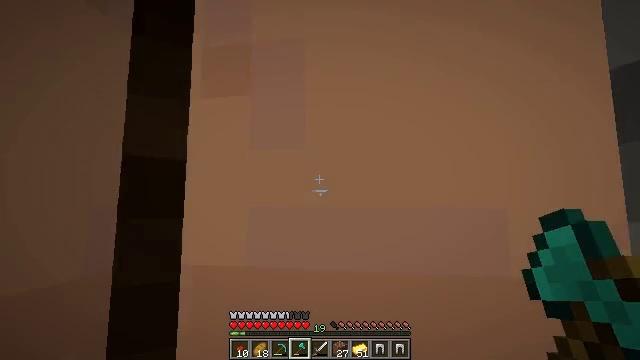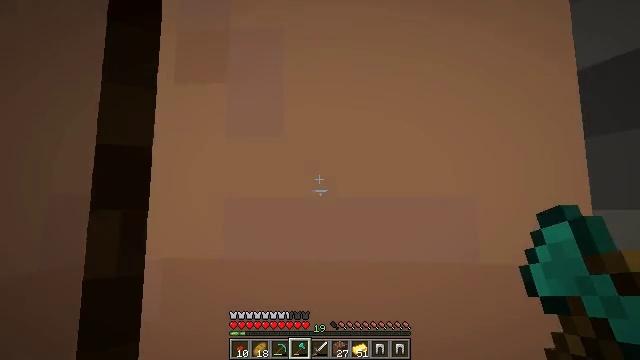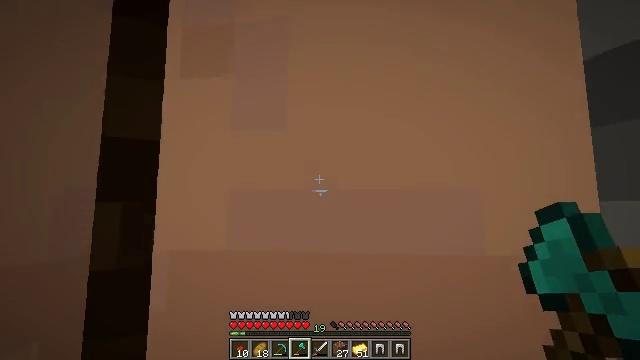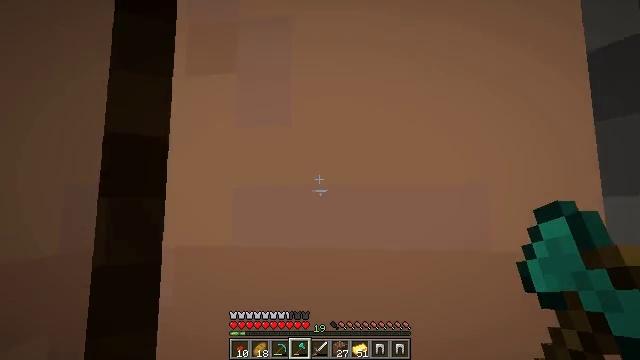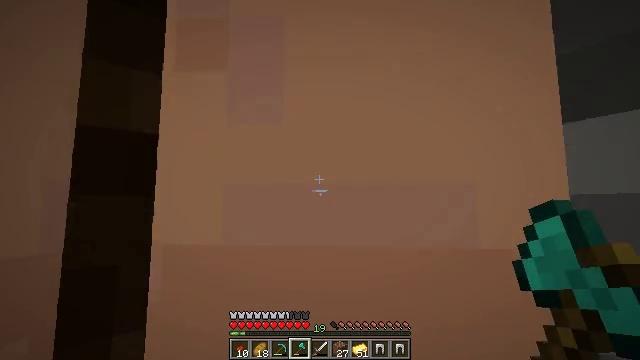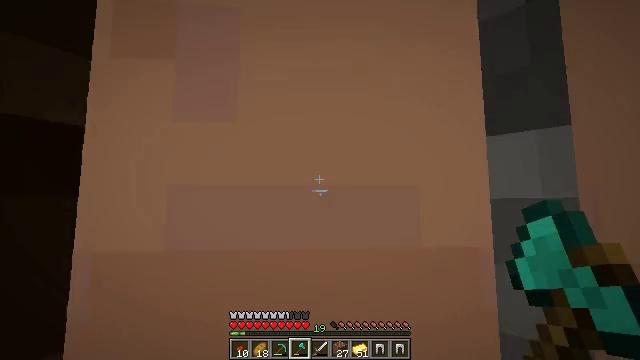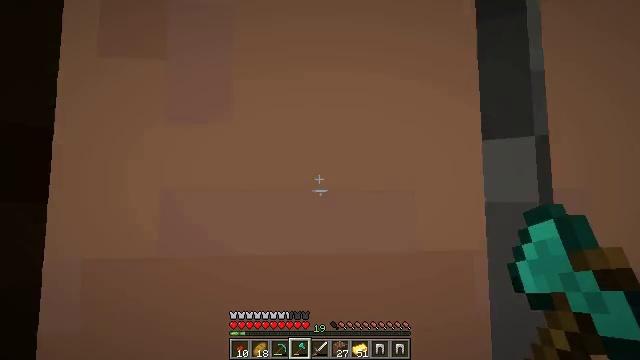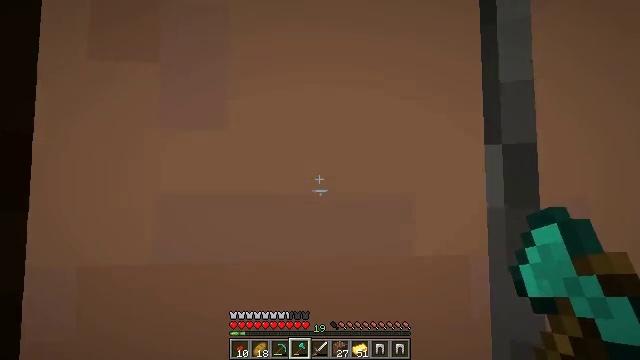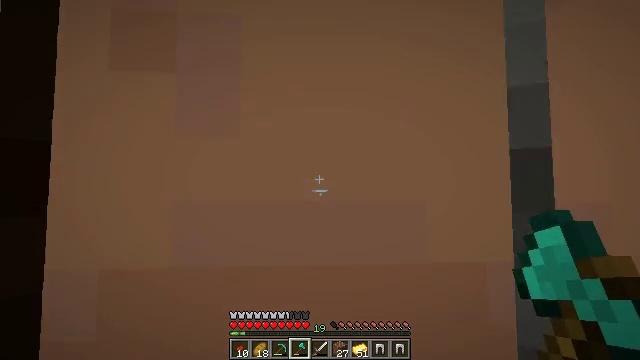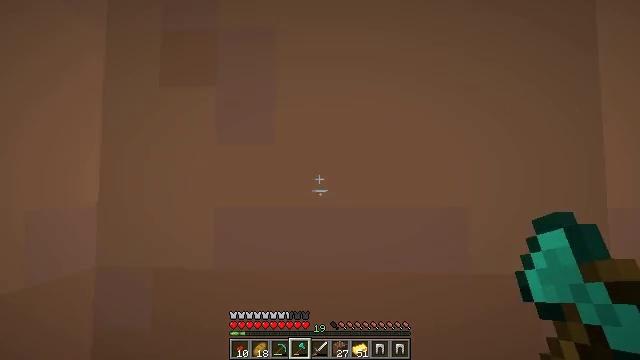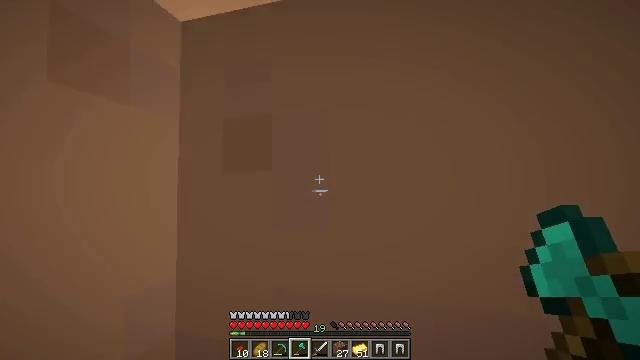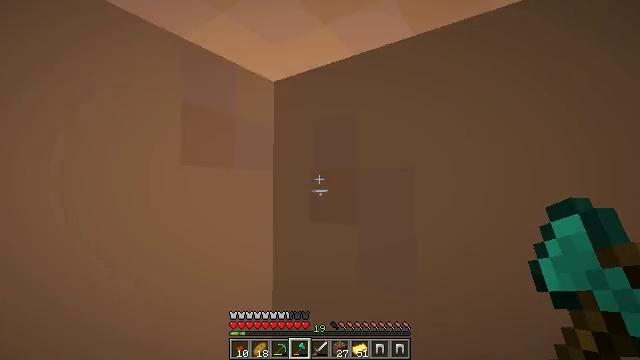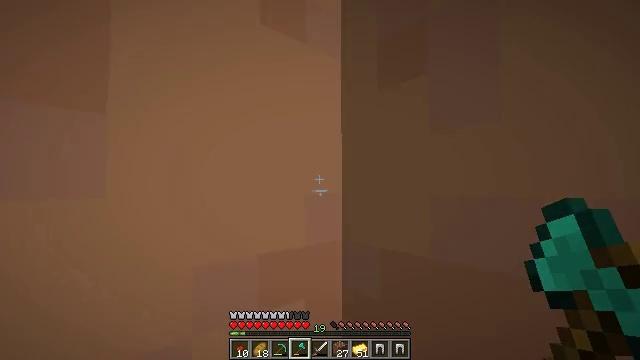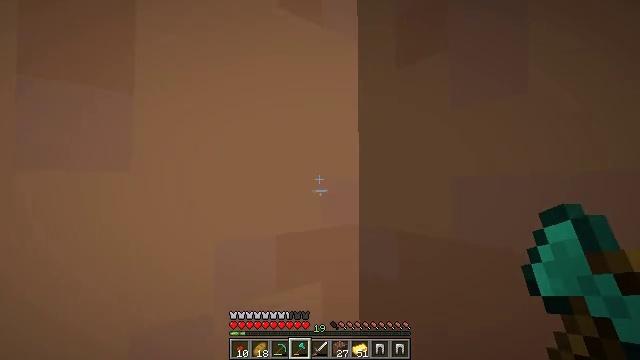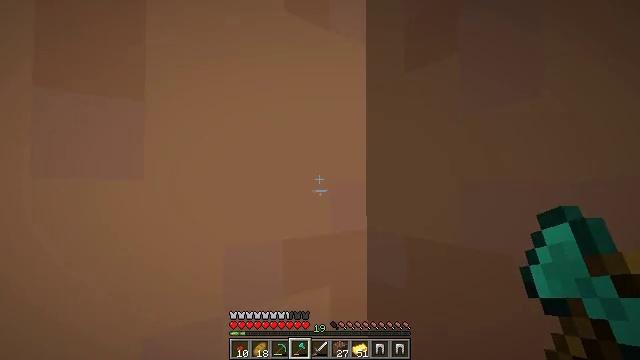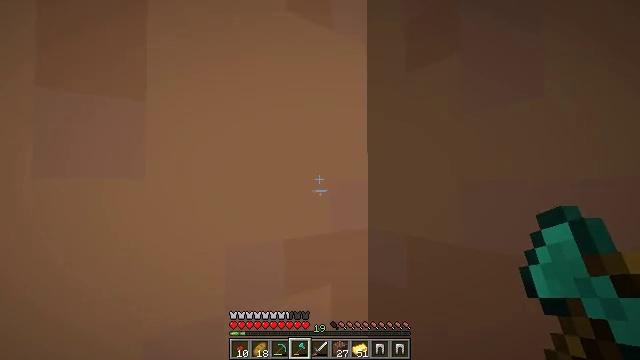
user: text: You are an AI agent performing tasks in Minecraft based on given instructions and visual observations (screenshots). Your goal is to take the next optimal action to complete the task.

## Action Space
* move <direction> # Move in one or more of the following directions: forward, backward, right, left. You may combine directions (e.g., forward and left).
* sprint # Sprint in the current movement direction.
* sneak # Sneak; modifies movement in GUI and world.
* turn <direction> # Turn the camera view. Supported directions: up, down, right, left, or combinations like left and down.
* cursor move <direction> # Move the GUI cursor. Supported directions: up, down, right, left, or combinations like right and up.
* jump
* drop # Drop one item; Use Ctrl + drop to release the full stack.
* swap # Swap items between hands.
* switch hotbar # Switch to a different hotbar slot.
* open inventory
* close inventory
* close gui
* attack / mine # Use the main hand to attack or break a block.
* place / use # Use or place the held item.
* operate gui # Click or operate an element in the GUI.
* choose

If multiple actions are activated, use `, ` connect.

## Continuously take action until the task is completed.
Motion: motion action
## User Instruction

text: Open the crafting table and craft chainmail leggings.
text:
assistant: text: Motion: move forward
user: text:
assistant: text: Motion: move forward
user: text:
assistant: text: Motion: move forward, turn right
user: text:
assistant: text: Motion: move forward, turn right
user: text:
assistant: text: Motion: move forward, turn right
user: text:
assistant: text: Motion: move forward, turn right and down
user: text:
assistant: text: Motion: move forward, turn right and down
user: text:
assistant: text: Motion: move forward
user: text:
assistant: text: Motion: move forward
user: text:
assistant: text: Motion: move forward, turn left and down, jump
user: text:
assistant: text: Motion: move forward, turn left, jump
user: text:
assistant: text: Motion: move forward, turn left, jump
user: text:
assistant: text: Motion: move forward, turn left, jump
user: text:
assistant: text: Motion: move forward, turn left, jump
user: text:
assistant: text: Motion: move forward, jump
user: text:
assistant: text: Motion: move forward, jump
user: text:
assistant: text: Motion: move forward, jump
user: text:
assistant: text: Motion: move forward, jump
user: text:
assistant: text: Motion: move forward, sprint, jump
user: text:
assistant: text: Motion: move forward, sprint, turn right, jump
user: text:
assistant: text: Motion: move forward, sprint, turn right and down, jump
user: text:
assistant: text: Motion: move forward, turn right and down, jump
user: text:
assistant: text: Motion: move forward, turn right and down, jump
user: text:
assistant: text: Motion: move forward, turn right and down, jump
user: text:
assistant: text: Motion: move forward, sprint, turn right, jump
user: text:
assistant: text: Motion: move forward, sprint, jump
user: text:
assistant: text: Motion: move forward, sprint, jump
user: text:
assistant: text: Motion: move forward, sprint, jump
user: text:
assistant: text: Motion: move forward, turn left, jump
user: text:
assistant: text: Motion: move forward, turn left and up, jump